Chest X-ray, AP view. Patient: 72 years old, sex M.
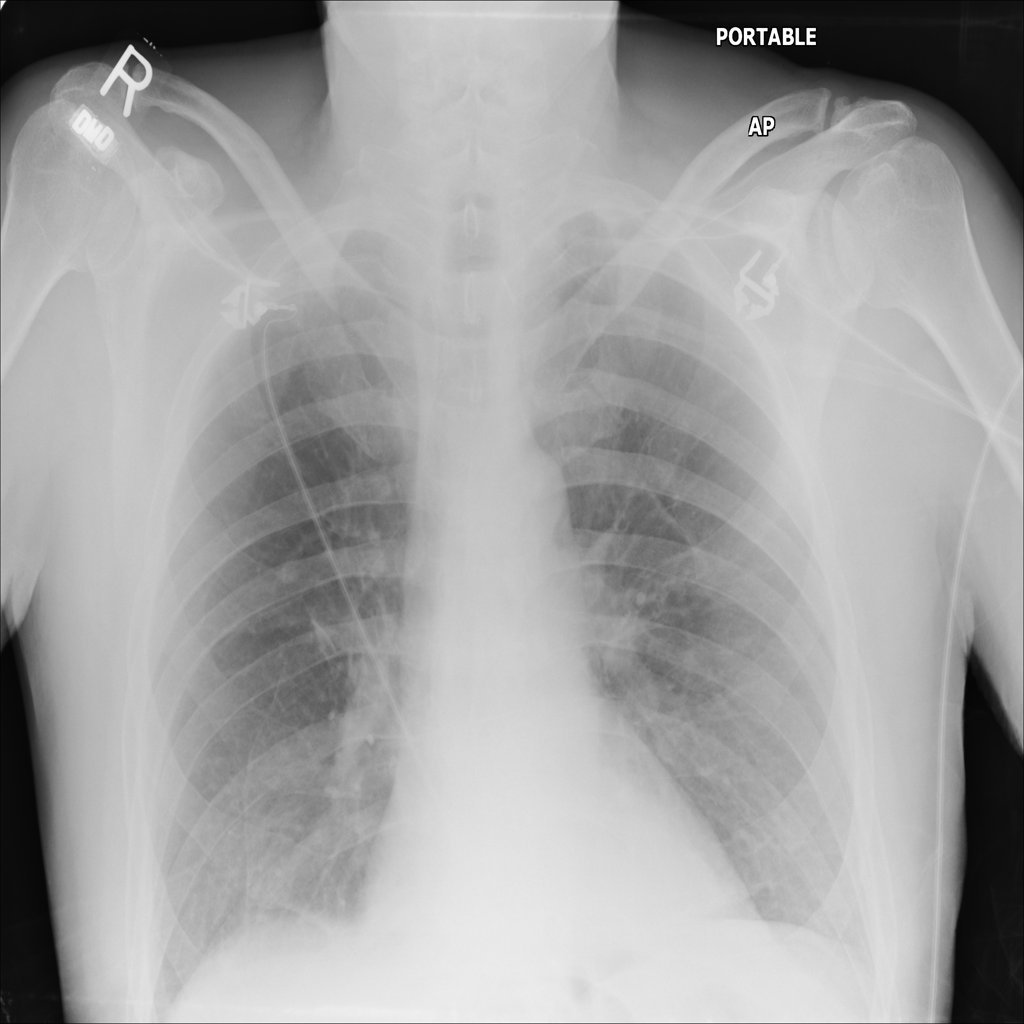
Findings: No Finding